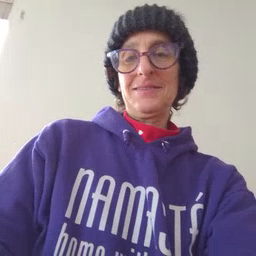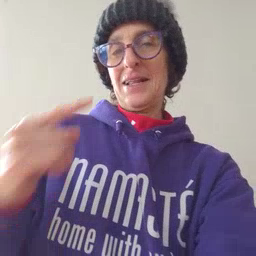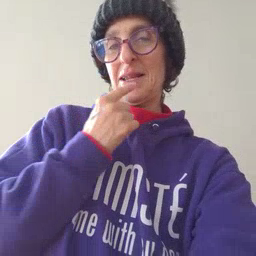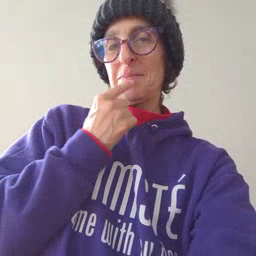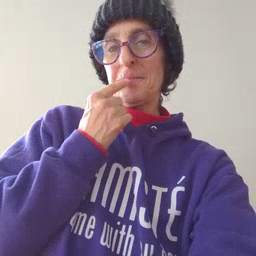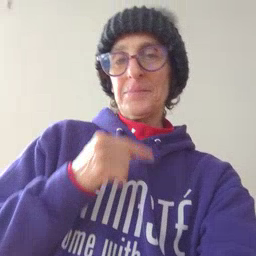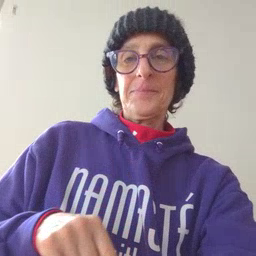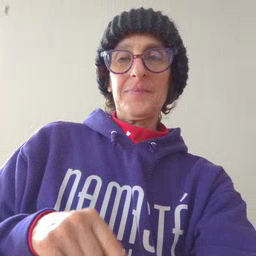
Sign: lips